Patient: sex M, age 31
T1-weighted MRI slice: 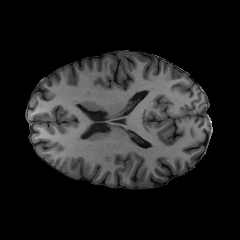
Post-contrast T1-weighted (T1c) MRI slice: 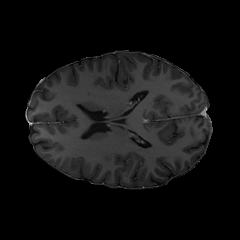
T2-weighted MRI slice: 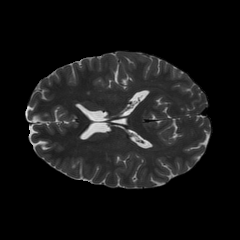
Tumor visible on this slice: no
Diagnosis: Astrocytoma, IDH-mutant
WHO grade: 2